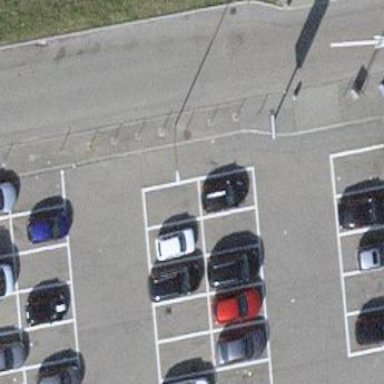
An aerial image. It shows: Parking area with surface.